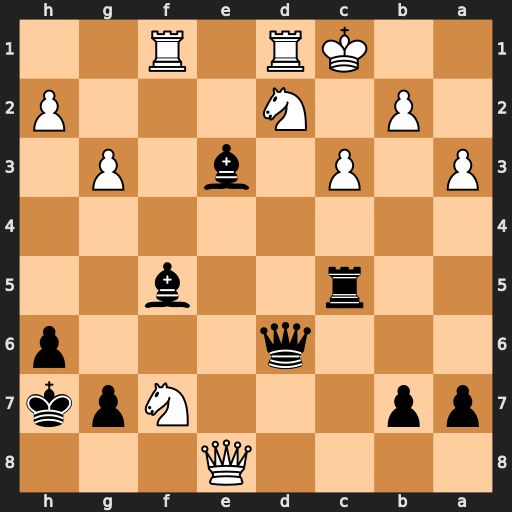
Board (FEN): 4Q3/pp3Npk/3q3p/2r2b2/8/P1P1b1P1/1P1N3P/2KR1R2
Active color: b
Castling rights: -
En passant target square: -
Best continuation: Rxc3+ bxc3 Qxa3#